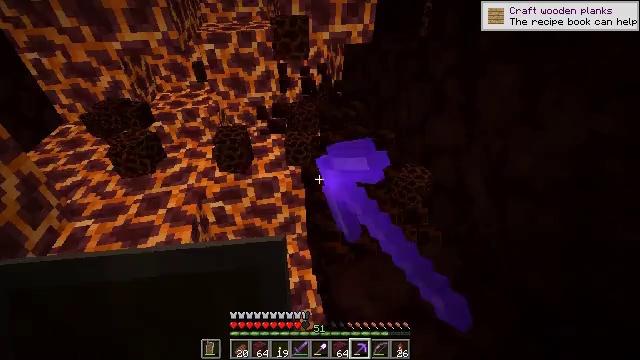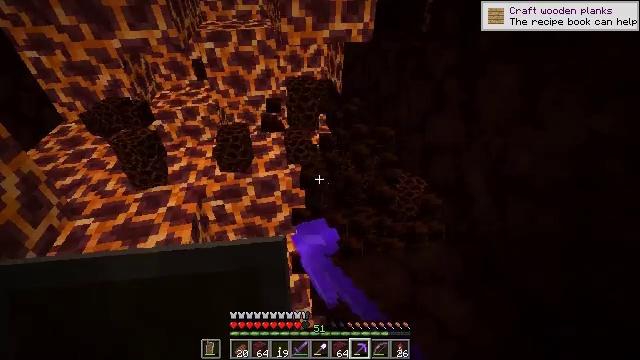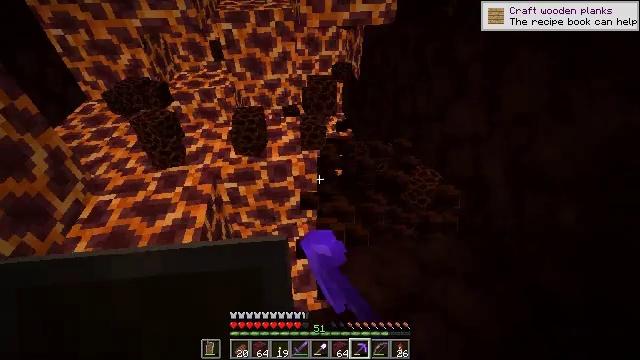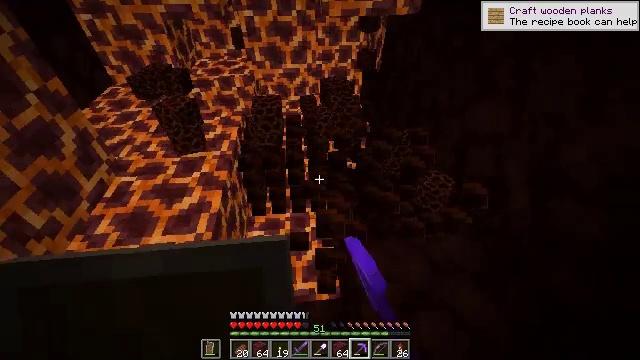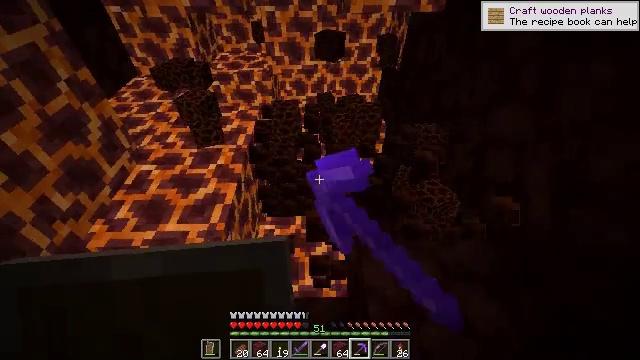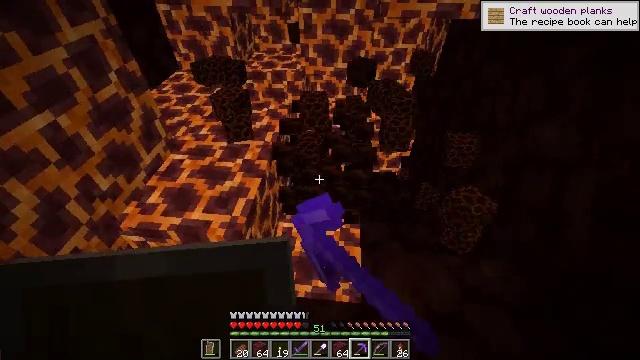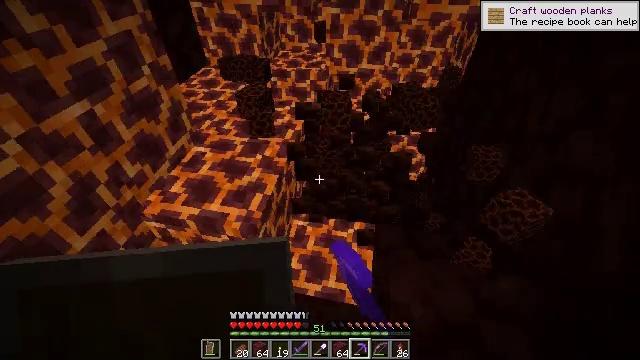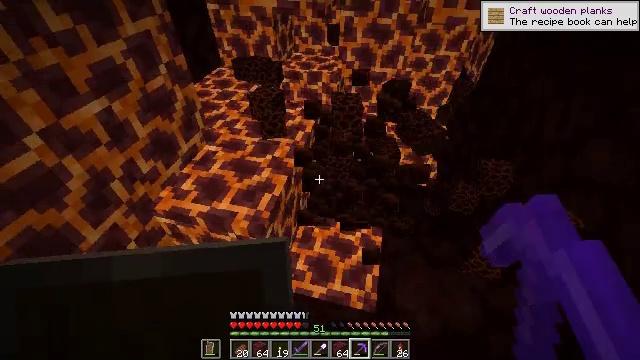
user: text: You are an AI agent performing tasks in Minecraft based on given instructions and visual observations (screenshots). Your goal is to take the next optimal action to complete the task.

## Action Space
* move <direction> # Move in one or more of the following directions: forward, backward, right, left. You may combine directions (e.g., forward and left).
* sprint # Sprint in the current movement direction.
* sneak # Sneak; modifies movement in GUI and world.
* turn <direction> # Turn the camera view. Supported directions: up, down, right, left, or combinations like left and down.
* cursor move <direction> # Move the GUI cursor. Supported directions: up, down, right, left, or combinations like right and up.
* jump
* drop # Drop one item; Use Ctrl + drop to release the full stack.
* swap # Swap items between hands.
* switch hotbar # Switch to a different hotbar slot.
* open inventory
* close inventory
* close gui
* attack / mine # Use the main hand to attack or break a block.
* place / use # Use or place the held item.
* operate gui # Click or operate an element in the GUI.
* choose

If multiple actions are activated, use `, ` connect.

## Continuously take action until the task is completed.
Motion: motion action
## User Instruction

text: Mine the netherrack in the Nether.
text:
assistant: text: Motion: attack / mine
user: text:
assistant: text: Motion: turn left and down, attack / mine
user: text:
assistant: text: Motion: turn left and down, attack / mine
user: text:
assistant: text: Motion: turn left, attack / mine
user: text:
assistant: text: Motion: turn left, attack / mine
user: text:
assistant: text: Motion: turn left, attack / mine
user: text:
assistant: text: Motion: turn left, attack / mine
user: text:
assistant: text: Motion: attack / mine